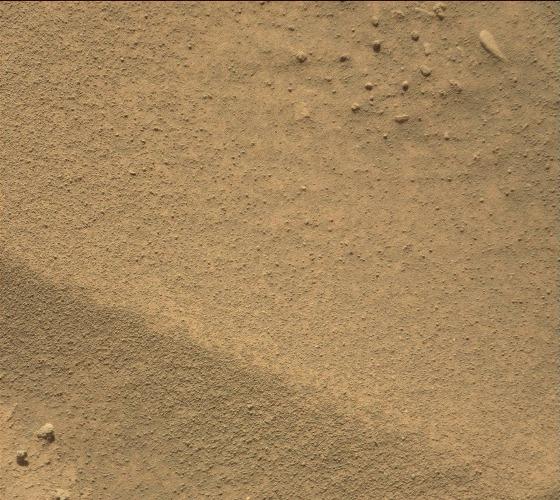
Terrain classes present: Bedrock, Gravel / Sand / Soil